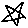
Label: star